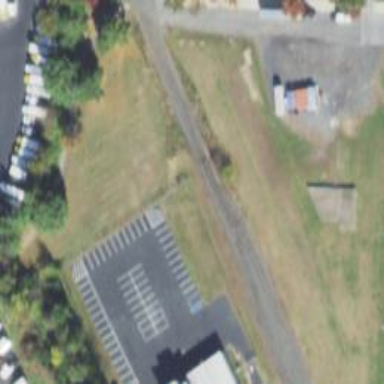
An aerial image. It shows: Railway siding with rails.